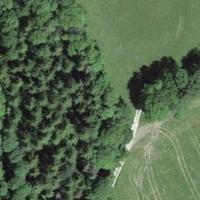
EUNIS habitat code: 44
Species observed at this site:
Narcissus pseudonarcissus